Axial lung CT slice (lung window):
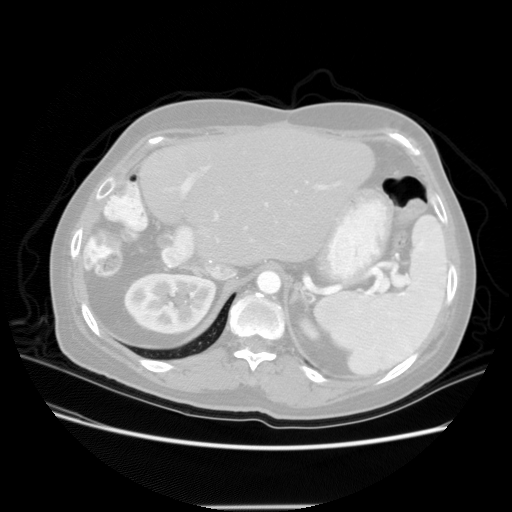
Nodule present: no